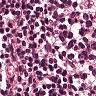
Metastatic tissue present: no